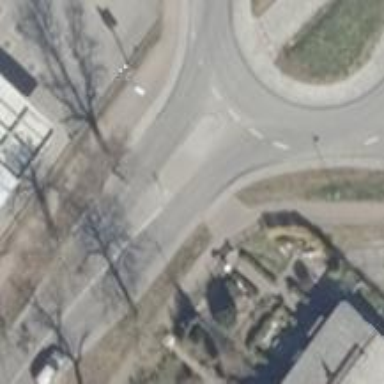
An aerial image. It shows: Uncontrolled crossing with pedestrian island.